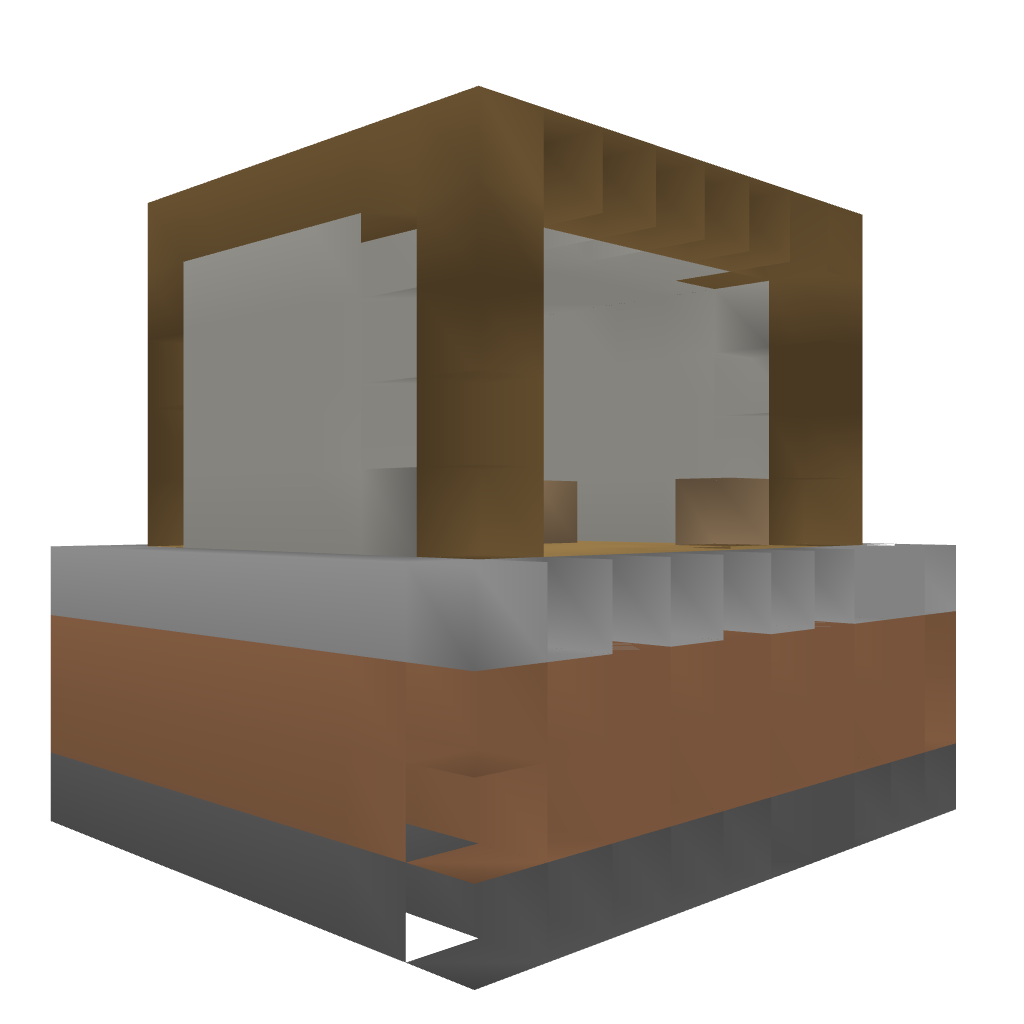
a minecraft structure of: Open Cafe